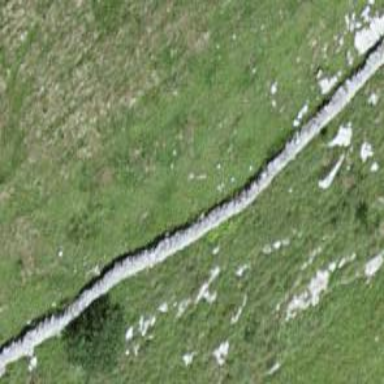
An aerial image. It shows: Wall barrier.